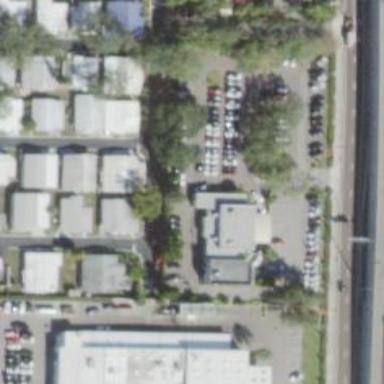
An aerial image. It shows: Car rental facility.